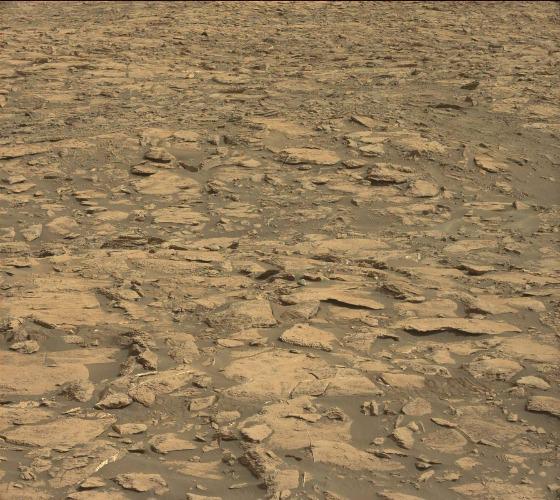
Terrain classes present: Bedrock, Gravel / Sand / Soil, Rock, Shadow